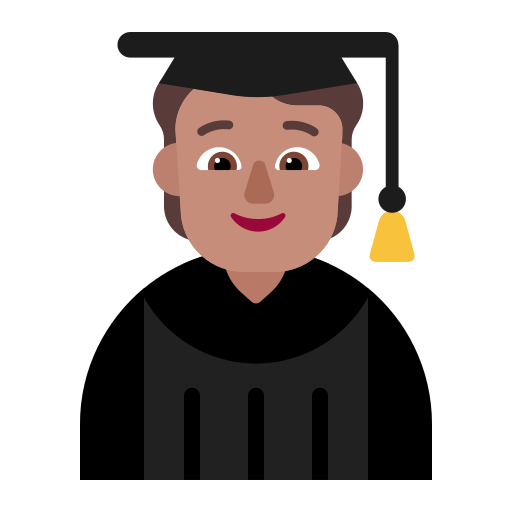
student flat